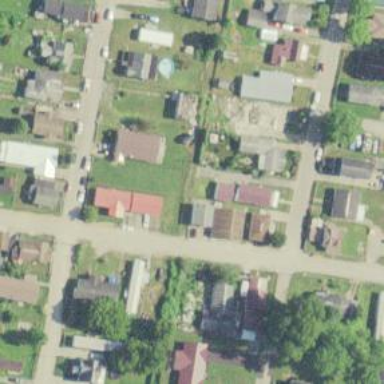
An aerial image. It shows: Alley classified as service road.